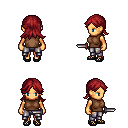
a pixel art fantasy rpg character, female body template, human, tanned skin, brown sleeveless shirt, metal pants, brunette loose hair, ghillies, dagger, four views (front, back, left, right), 2x2 character sprite sheet, small pixel art, hard edges, no anti-aliasing